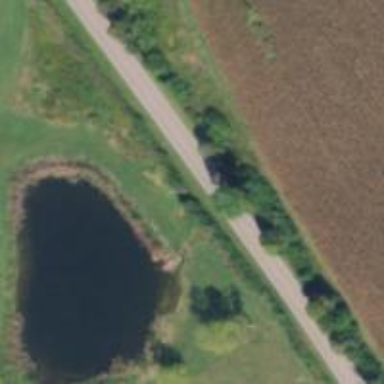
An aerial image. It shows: Serene pond surrounded by nature.